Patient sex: M
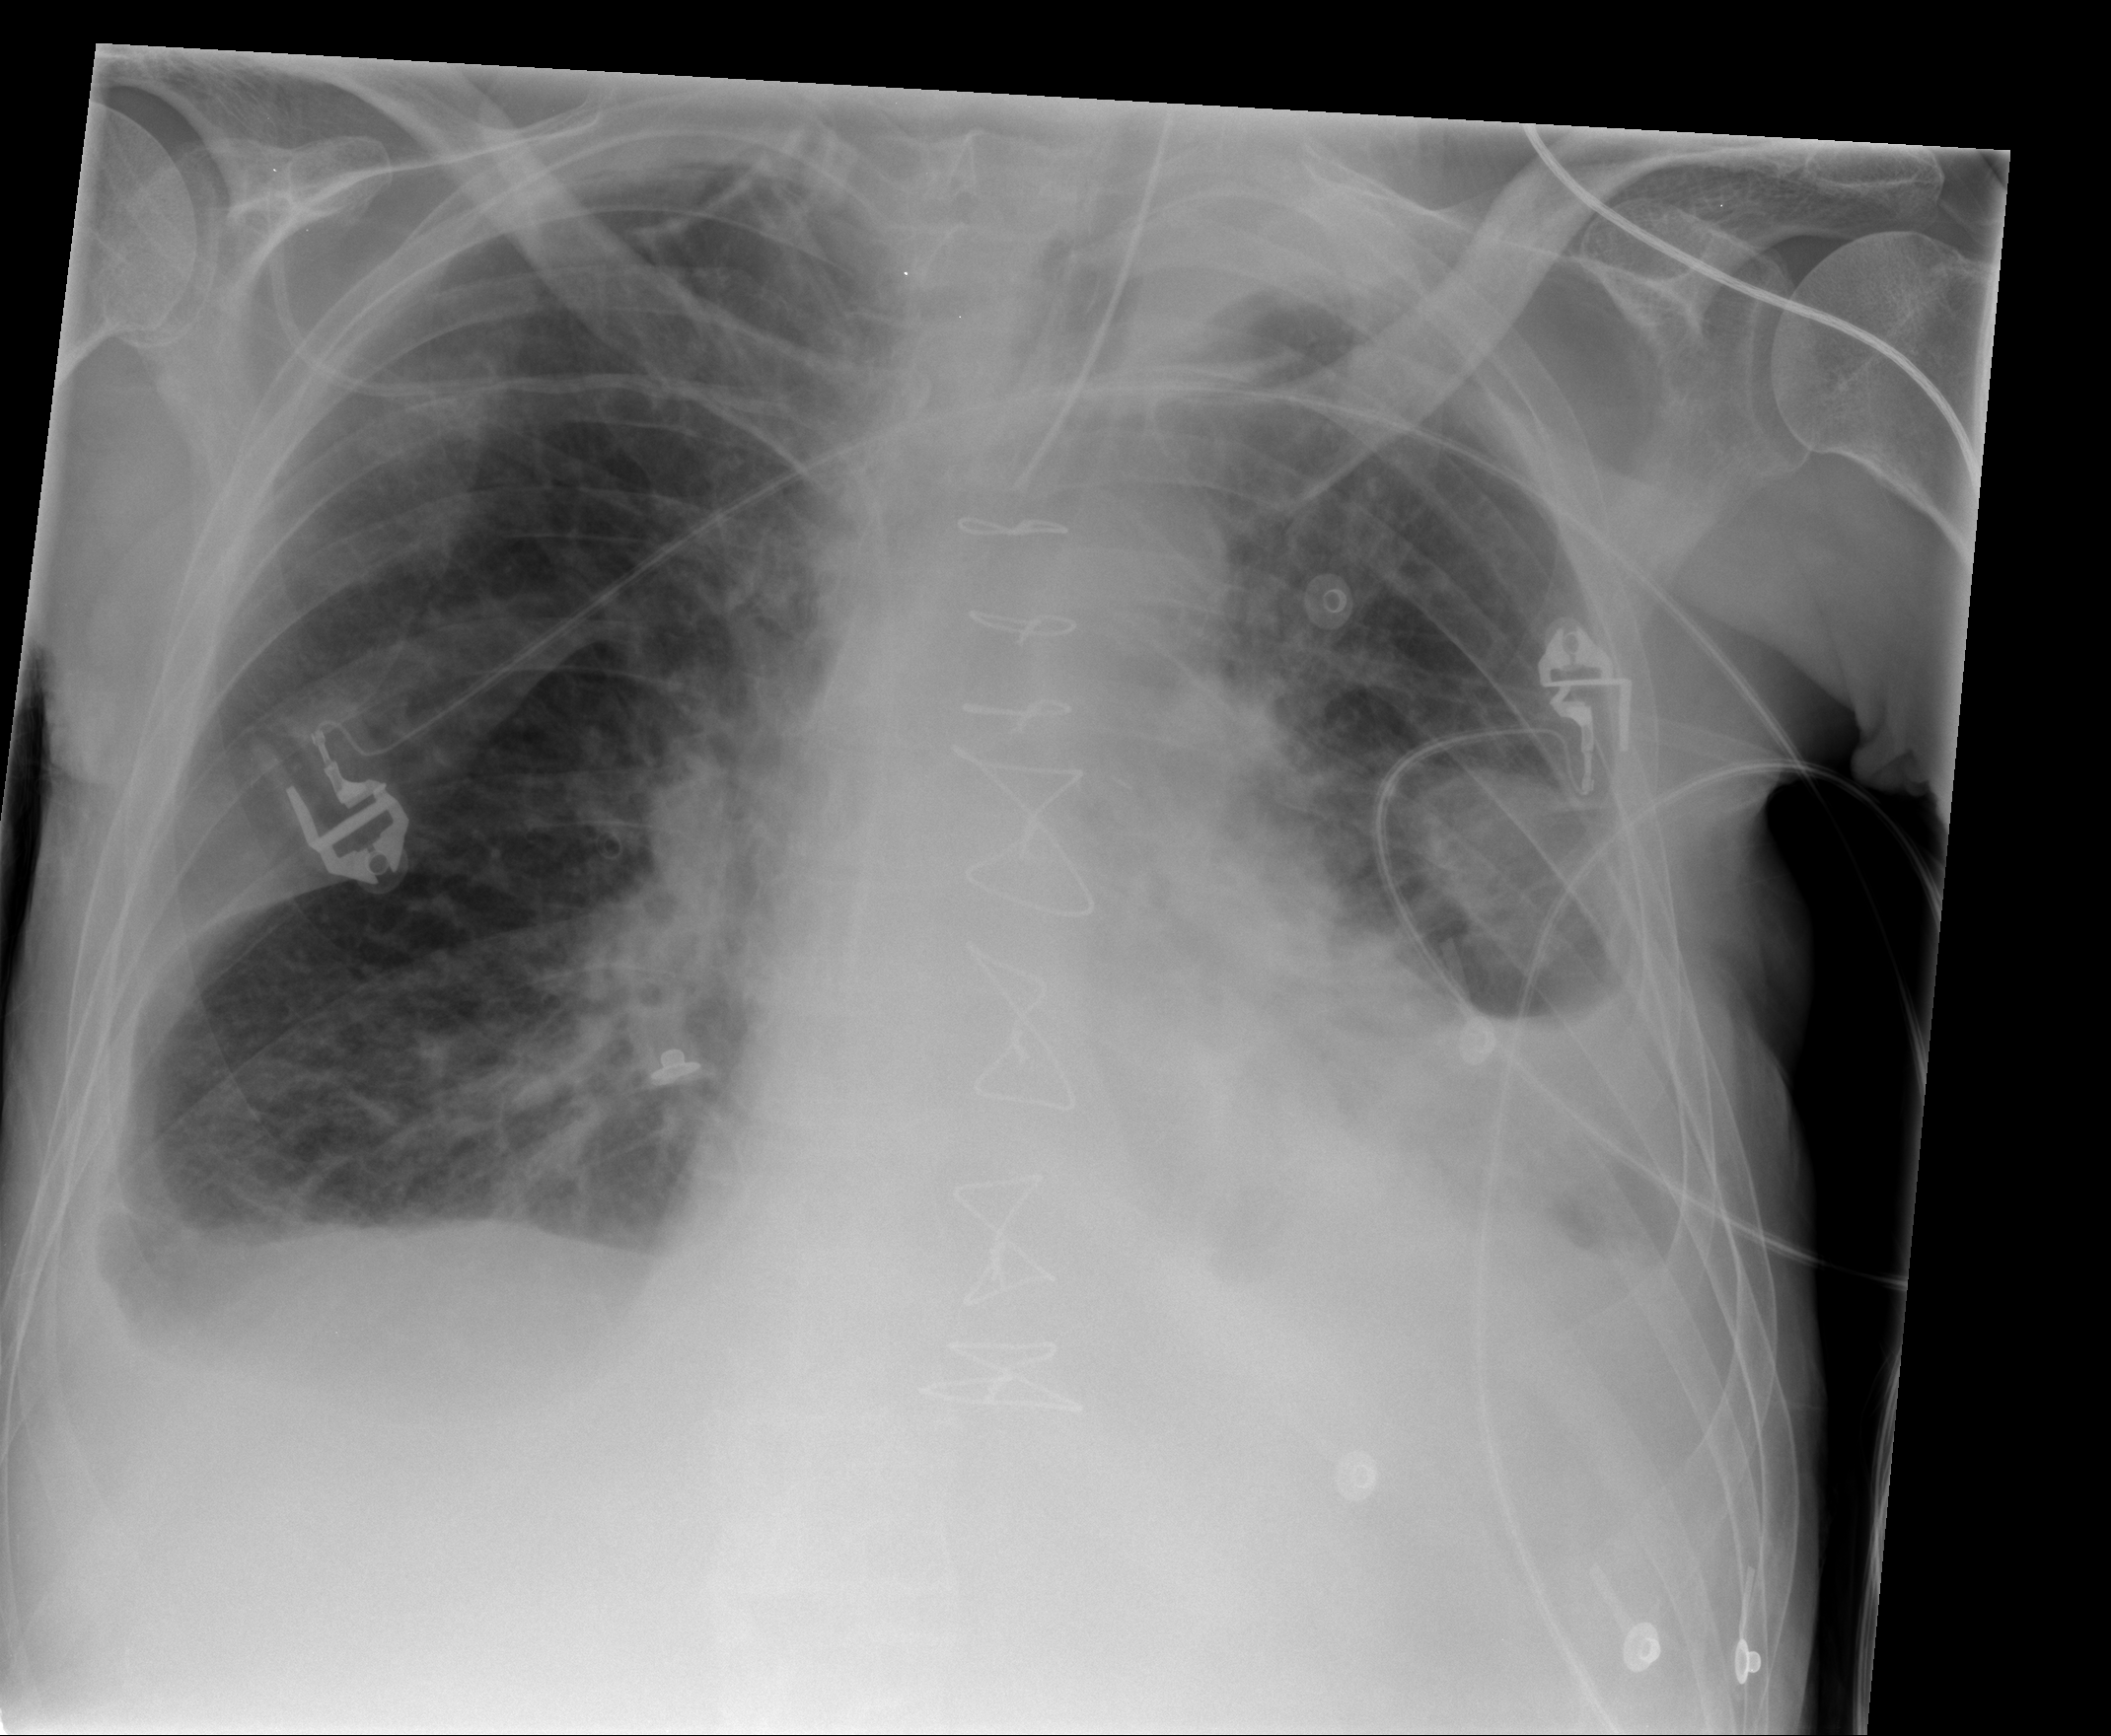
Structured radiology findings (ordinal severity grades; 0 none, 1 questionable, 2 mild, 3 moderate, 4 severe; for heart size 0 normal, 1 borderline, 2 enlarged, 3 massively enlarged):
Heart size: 2
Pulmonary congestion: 2
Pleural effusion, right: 2
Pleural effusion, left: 3
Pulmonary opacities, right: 0
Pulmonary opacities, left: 2
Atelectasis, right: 2
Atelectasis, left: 3